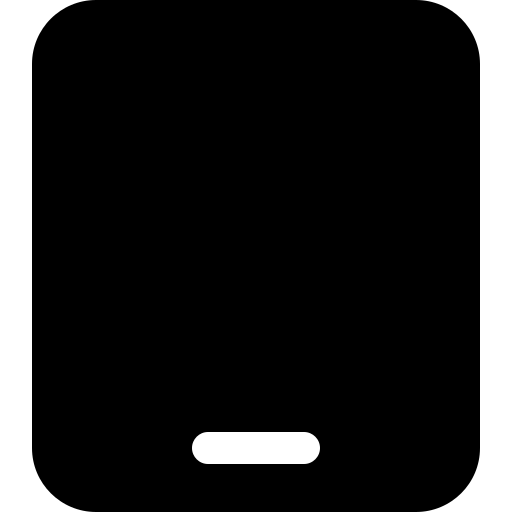
Tags: icon, FontAwesome, fa-icon, solid, tablet